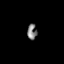
Tissue: prostate
Cell type: Fibroblasts
Senescence score: 0.6894
Nuclear area (px): 142
Mean DAPI intensity: 128.465